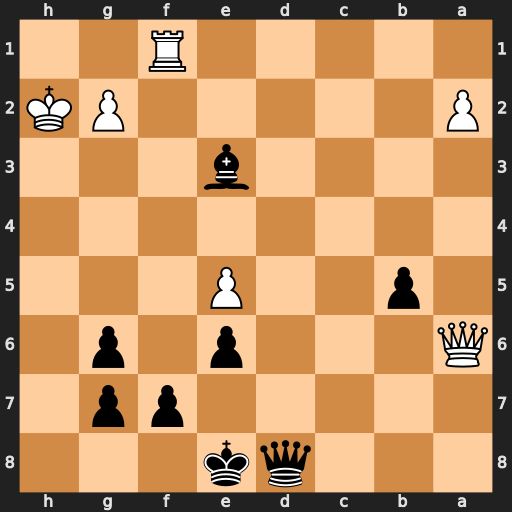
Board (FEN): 3qk3/5pp1/Q3p1p1/1p2P3/8/4b3/P5PK/5R2
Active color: b
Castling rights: -
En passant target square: -
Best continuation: Qh4#